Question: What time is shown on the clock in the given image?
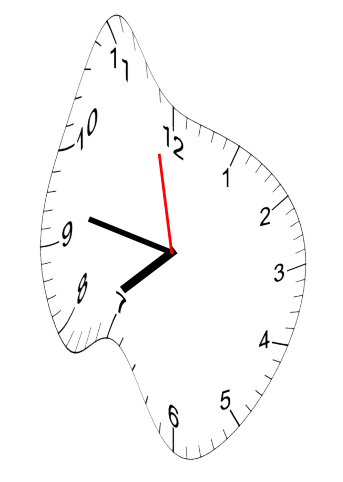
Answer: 07:46:58